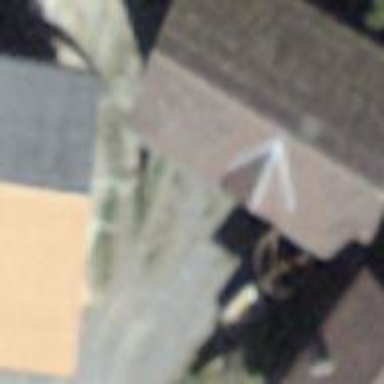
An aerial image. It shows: Shed.